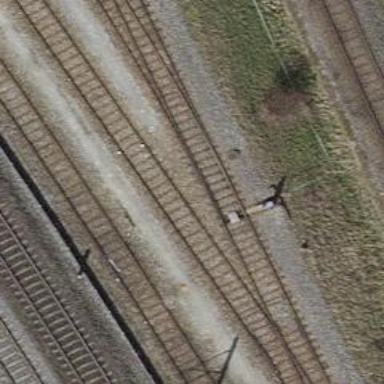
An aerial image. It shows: Railway switch.